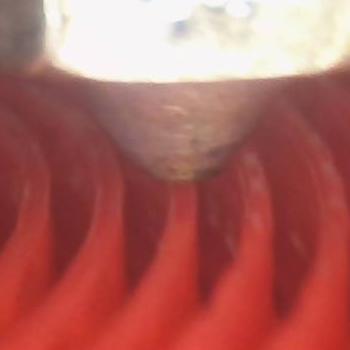
Flow rate: 47%